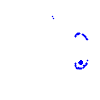
Particle: electron